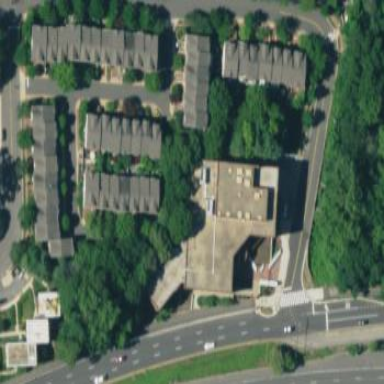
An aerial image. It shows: Office building.